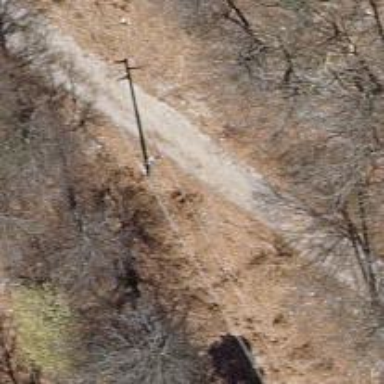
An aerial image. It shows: Power pole.